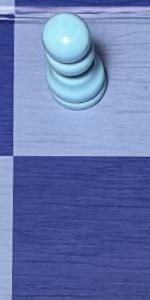
Label: Empty